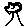
Label: tree